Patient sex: M
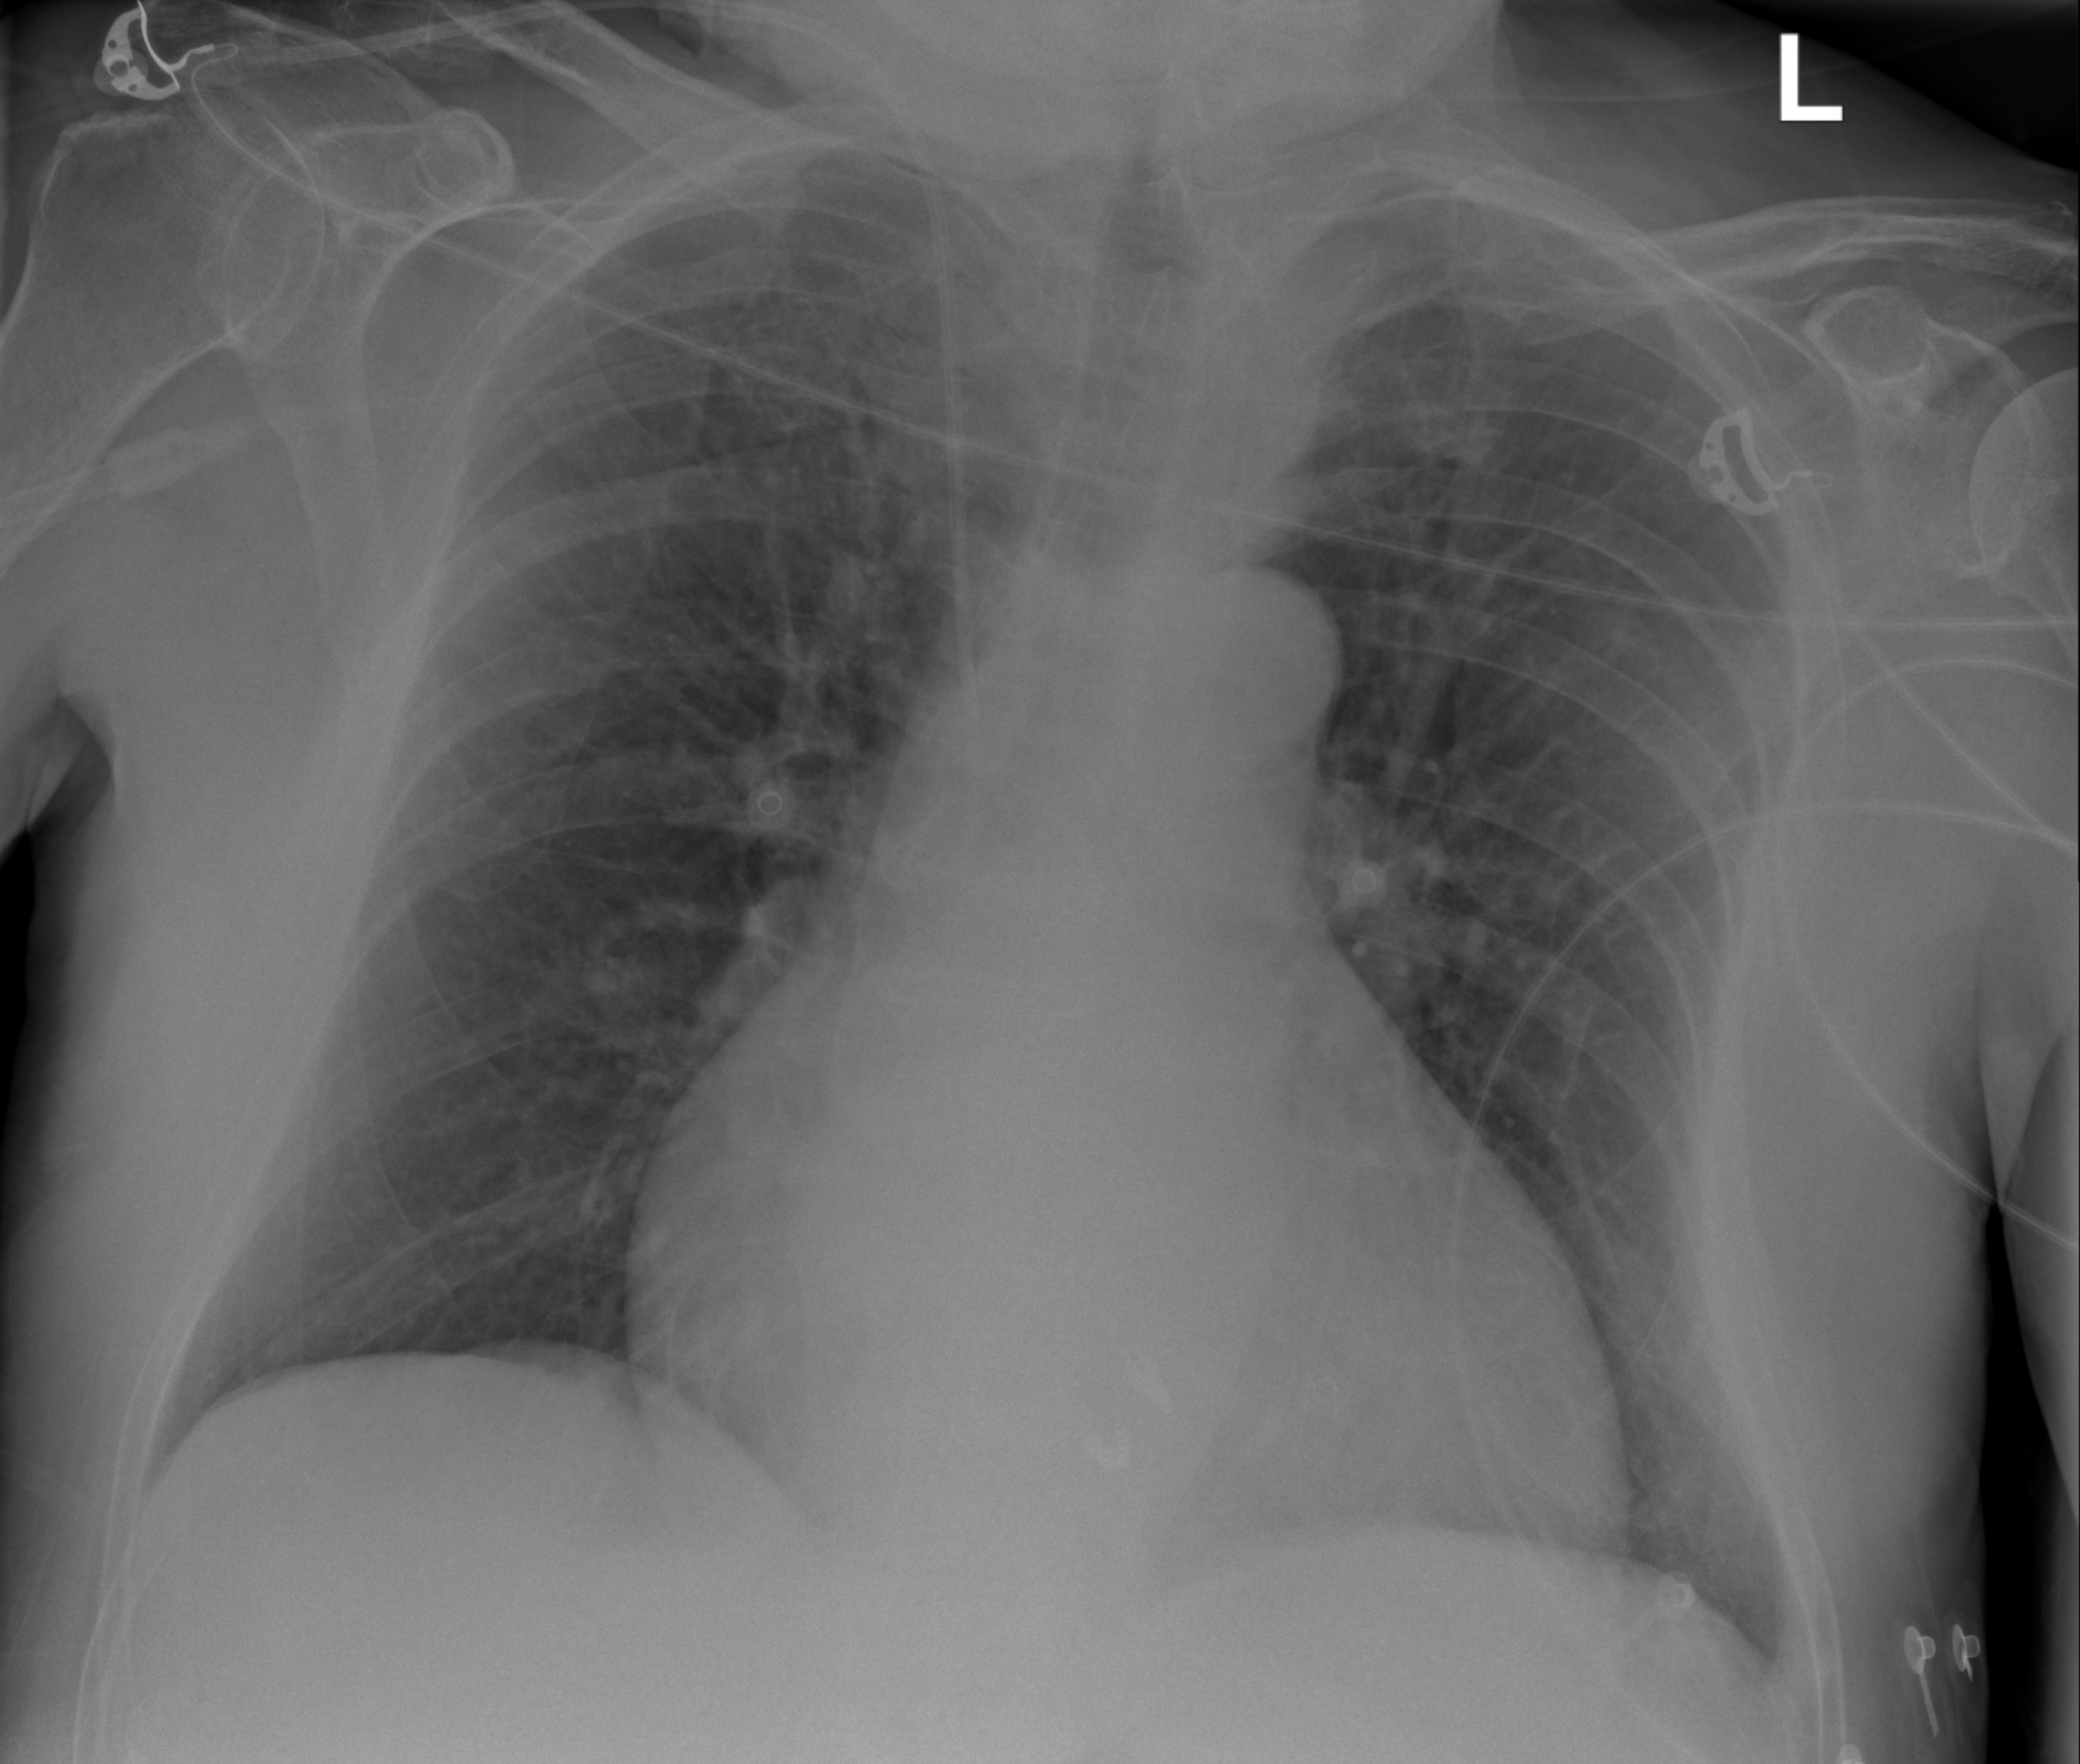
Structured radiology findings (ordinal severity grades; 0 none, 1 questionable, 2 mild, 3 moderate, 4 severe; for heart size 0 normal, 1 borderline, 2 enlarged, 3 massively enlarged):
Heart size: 3
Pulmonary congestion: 2
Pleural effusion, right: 0
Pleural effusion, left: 0
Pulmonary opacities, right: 0
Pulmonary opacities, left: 0
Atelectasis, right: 0
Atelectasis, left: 0